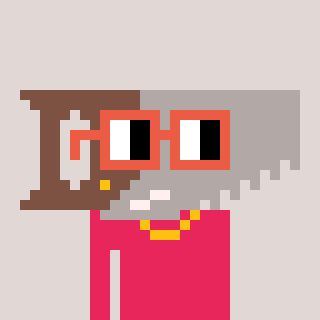
a pixel art character with square orange glasses, a saw-shaped head and a redpinkish-colored body on a warm background